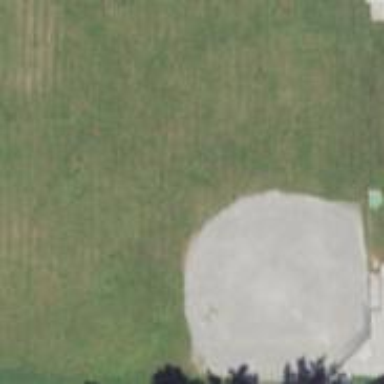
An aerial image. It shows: Softball pitch for leisure sports.